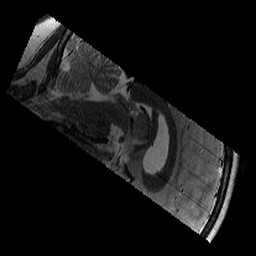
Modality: T2w
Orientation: sagittal
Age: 10
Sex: male
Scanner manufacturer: siemens
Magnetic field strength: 3 T
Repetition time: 9.23 s
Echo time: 0.067 s